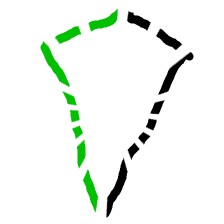
Shape: kite